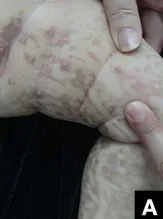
(A, B) Patient at 4 months of age with inflammatory blisters with Blaschko's lines on the extremities.
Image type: medical_photograph (skin_photograph)